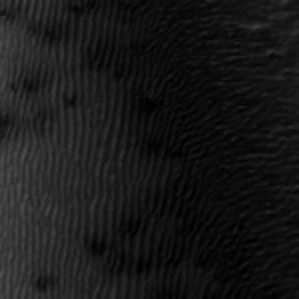
Label: frost